Field crop: tomato
Growth stage: 1
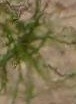
Species: cyperus